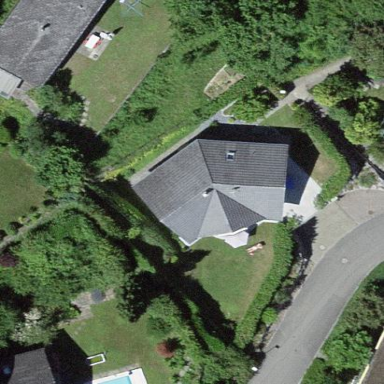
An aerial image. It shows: Residential building.